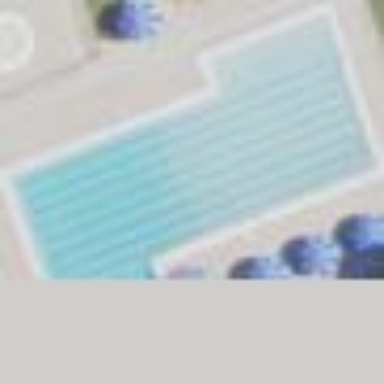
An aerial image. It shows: Outdoor swimming pool in leisure land.